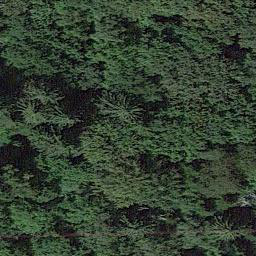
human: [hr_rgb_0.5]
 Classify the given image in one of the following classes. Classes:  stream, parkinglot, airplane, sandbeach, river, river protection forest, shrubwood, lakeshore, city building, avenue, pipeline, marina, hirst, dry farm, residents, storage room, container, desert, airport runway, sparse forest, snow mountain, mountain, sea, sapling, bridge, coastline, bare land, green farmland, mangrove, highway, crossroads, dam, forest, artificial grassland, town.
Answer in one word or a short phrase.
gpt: forest